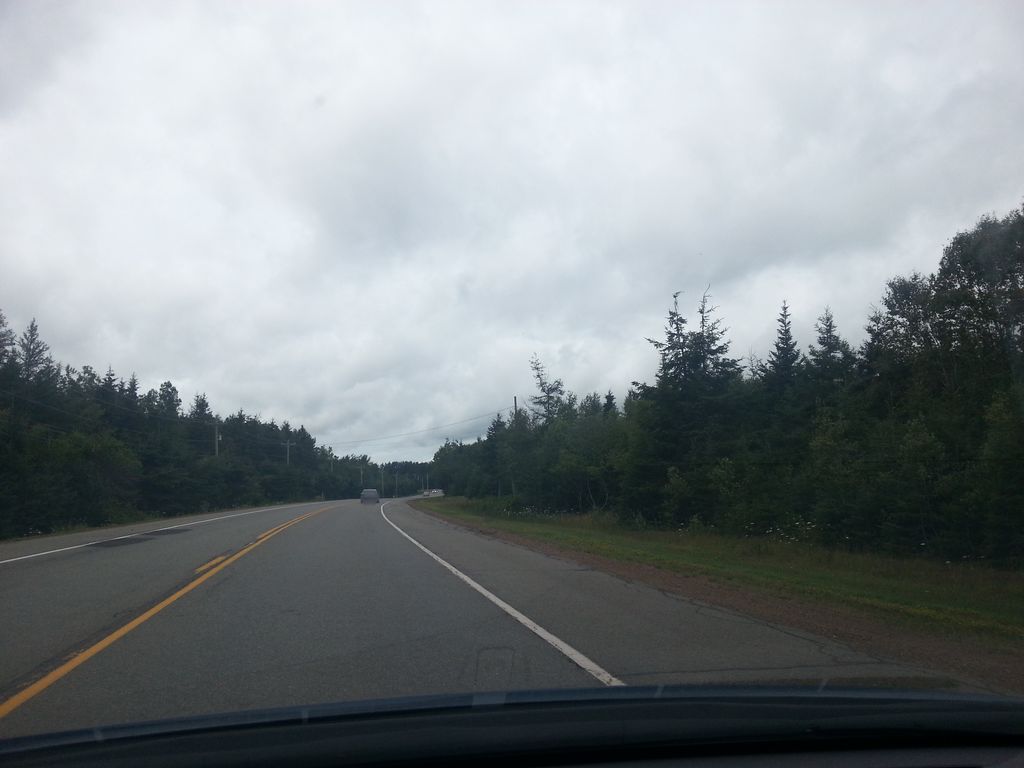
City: charlottetown